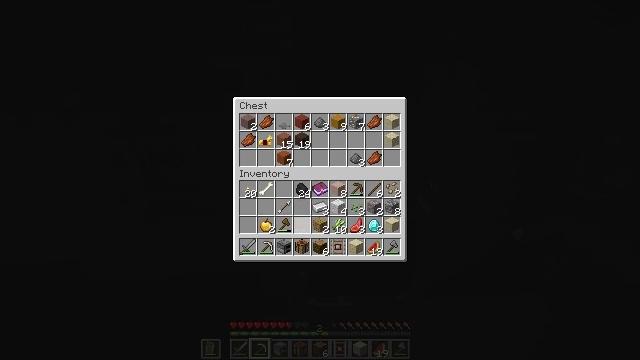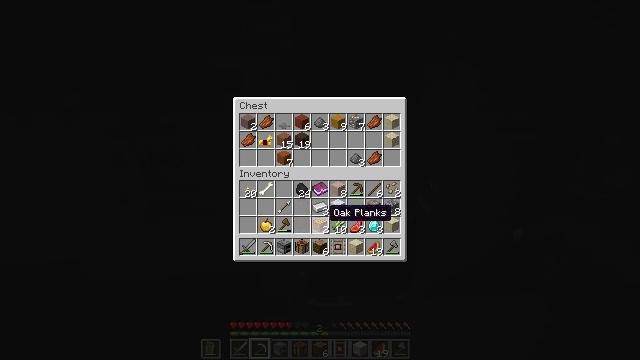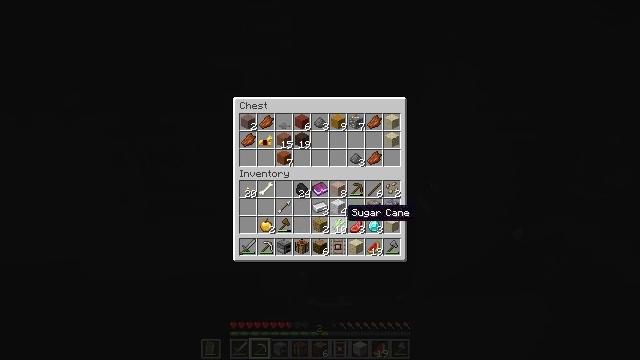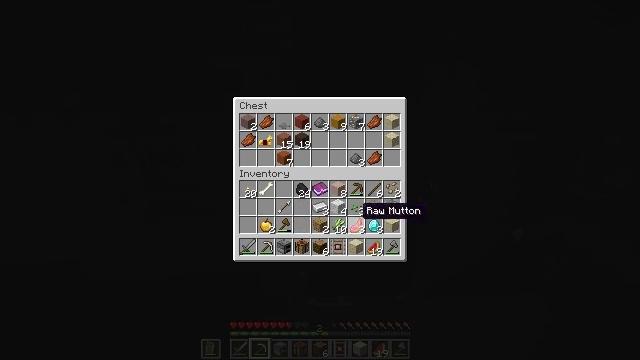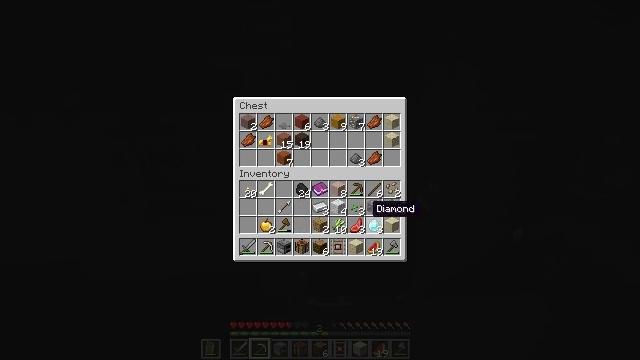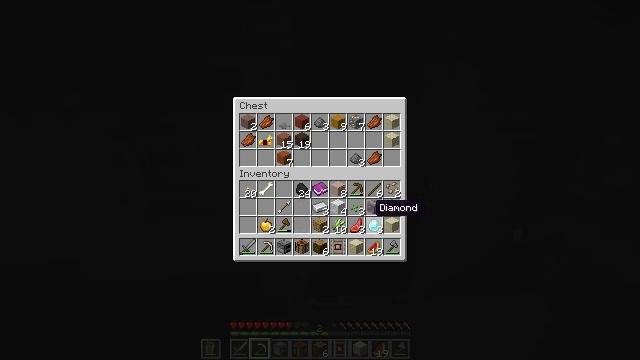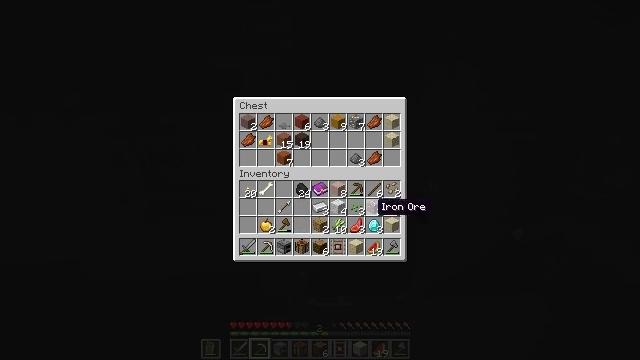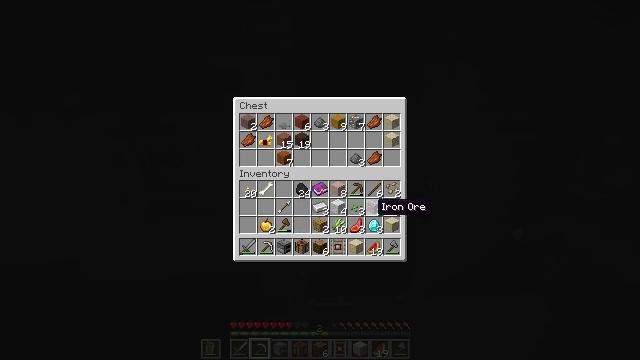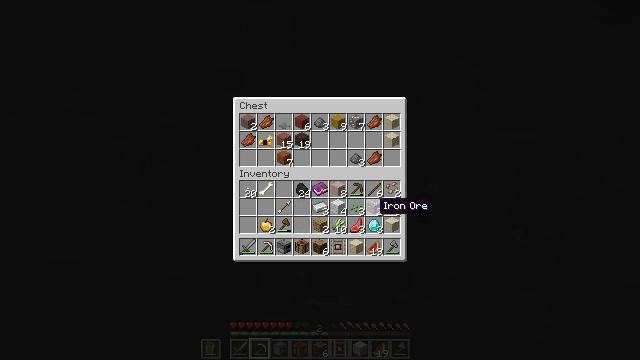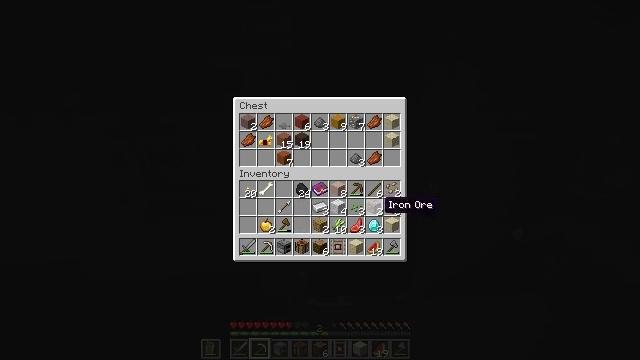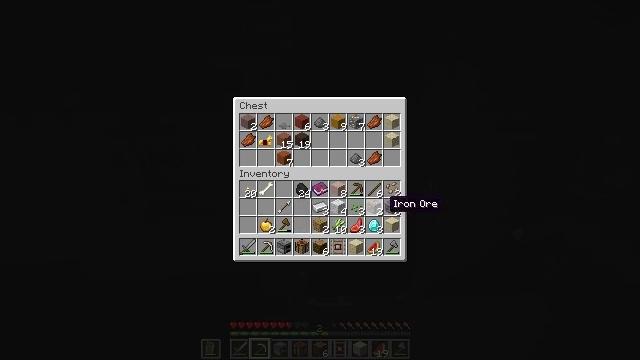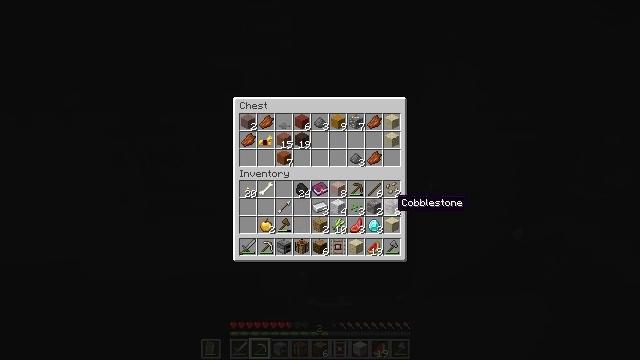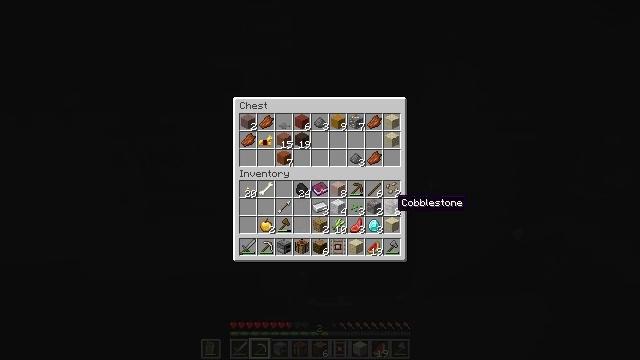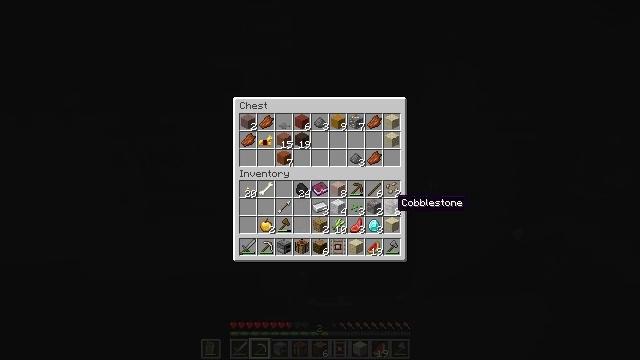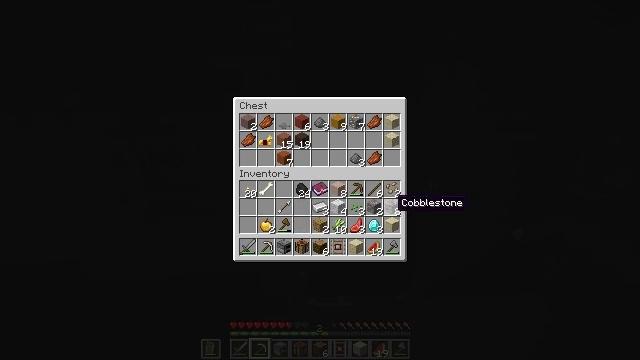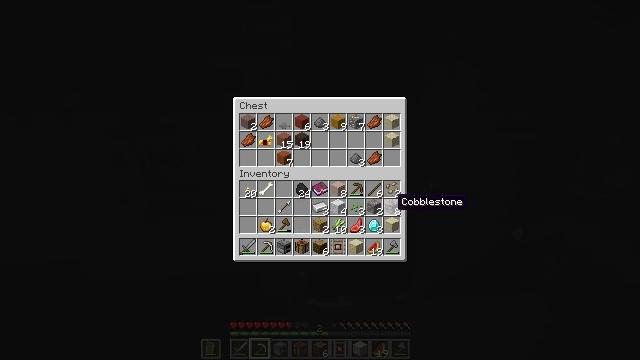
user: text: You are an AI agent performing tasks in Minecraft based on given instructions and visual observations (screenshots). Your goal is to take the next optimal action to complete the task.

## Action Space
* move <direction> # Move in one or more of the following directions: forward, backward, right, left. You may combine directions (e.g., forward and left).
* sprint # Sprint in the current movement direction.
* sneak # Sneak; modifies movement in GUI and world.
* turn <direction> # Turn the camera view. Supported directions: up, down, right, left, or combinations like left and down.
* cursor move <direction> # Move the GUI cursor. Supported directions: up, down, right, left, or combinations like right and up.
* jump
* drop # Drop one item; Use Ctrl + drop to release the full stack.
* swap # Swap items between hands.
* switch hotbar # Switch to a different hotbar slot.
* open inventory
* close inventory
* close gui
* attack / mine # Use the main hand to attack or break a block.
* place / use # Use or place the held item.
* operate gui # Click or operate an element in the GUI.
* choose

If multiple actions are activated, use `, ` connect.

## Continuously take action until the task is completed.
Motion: motion action
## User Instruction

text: Mine the cut sandstone.
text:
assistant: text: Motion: sneak, cursor move right
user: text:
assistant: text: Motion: sneak, cursor move right
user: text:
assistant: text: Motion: sneak, cursor move right
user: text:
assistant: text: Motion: sneak, cursor move right
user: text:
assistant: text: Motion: sneak
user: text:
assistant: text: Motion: sneak
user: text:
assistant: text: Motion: sneak
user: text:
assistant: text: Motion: sneak
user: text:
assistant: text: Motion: sneak
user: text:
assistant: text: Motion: sneak
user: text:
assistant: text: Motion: sneak, cursor move right
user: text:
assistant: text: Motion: sneak
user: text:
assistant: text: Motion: sneak
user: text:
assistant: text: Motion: sneak
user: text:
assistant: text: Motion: sneak
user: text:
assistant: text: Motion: sneak, cursor move up
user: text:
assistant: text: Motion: sneak, cursor move left and up
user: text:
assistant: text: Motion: sneak, cursor move left
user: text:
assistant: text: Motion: sneak, cursor move left
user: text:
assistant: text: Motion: sneak, cursor move left
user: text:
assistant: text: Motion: sneak, cursor move left
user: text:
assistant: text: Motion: sneak
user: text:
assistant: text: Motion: sneak, cursor move up
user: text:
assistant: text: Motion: sneak
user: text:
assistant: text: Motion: sneak
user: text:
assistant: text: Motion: sneak
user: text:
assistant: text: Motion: sneak
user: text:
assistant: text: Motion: sneak
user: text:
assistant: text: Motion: sneak
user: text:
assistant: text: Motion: sneak, cursor move left and up